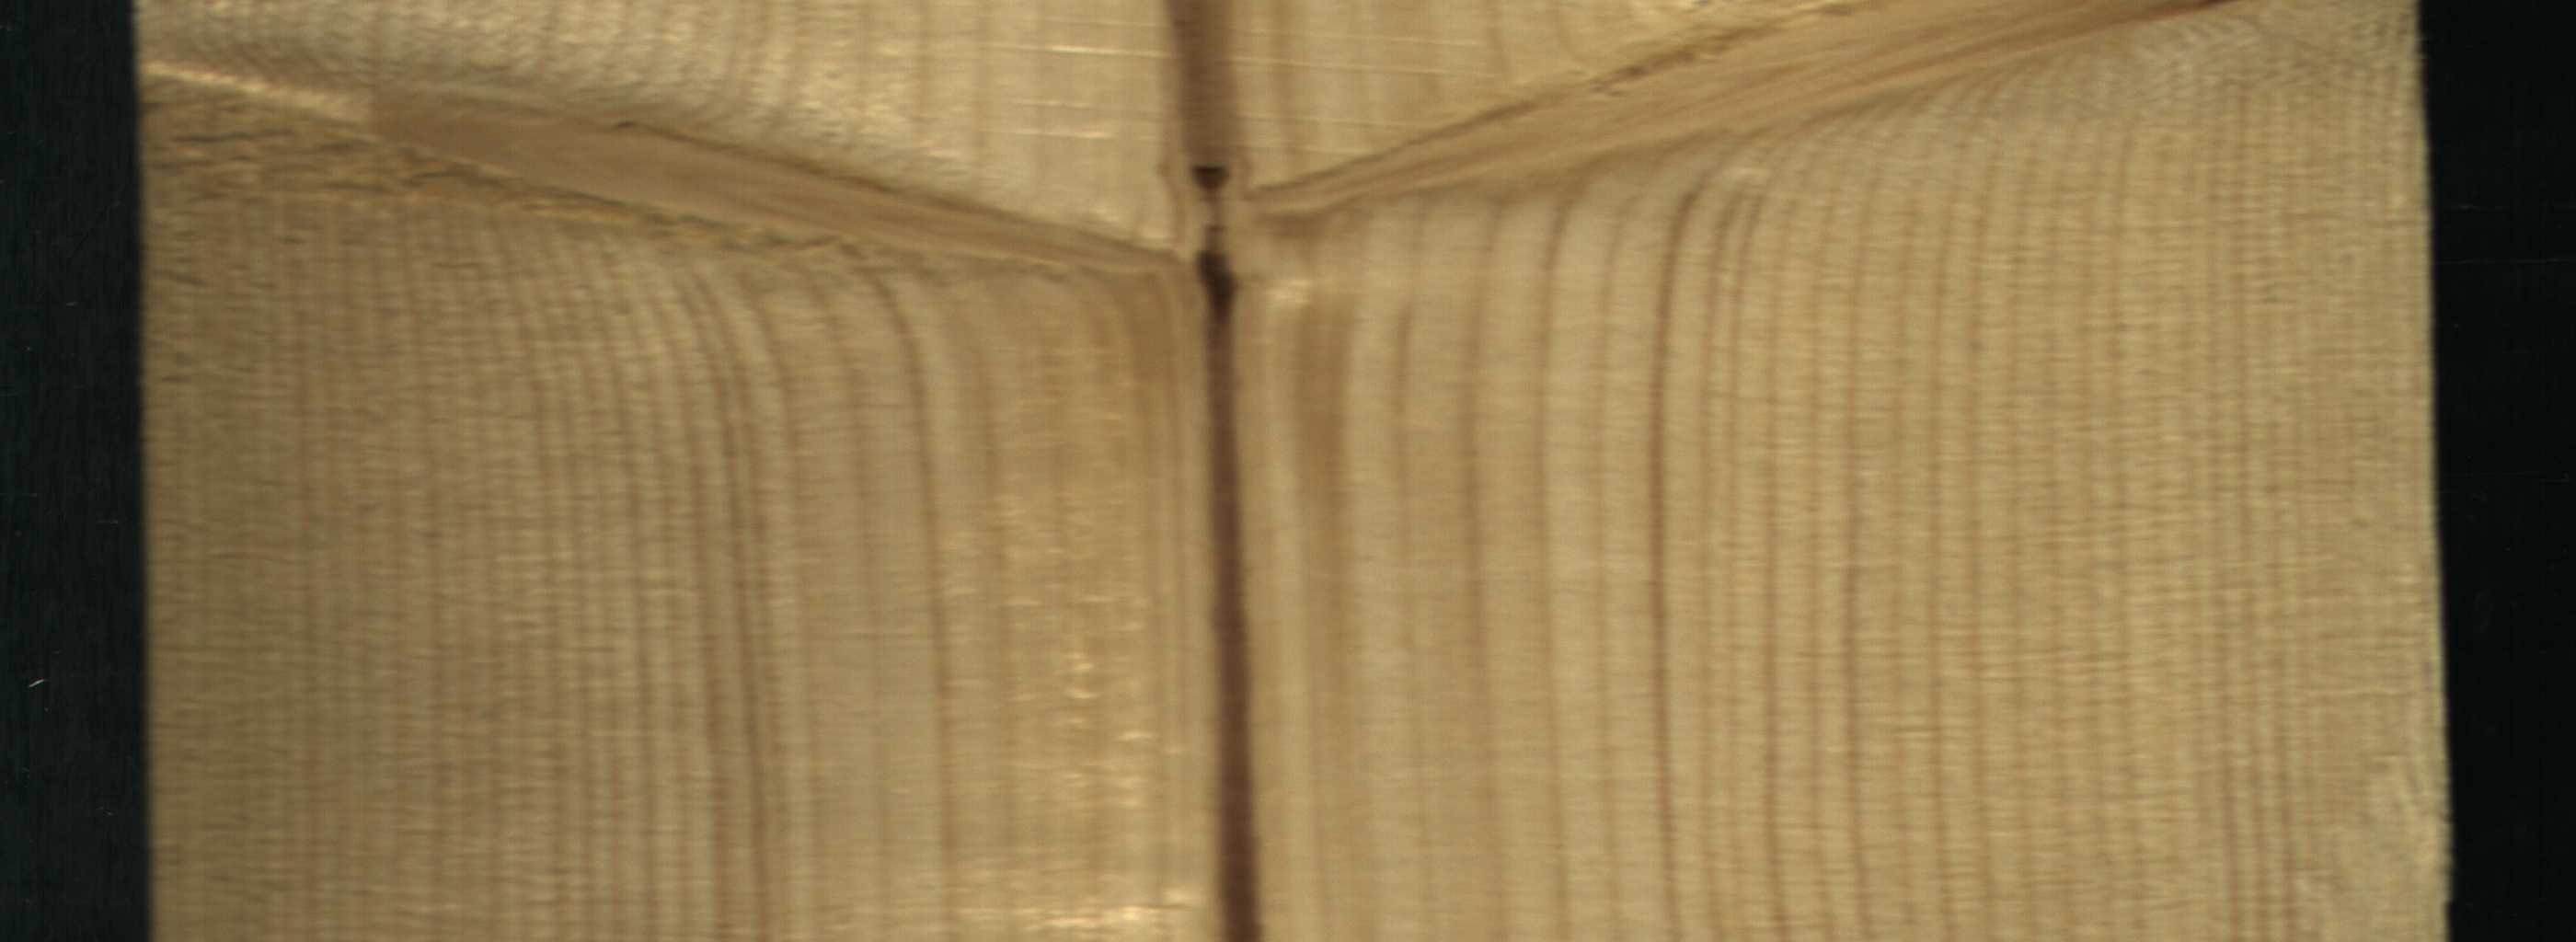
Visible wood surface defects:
Marrow
Live_Knot
Live_Knot